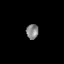
Tissue: skin
Cell type: Others
Senescence score: 0.6934
Nuclear area (px): 178
Mean DAPI intensity: 132.534